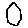
Label: hexagon